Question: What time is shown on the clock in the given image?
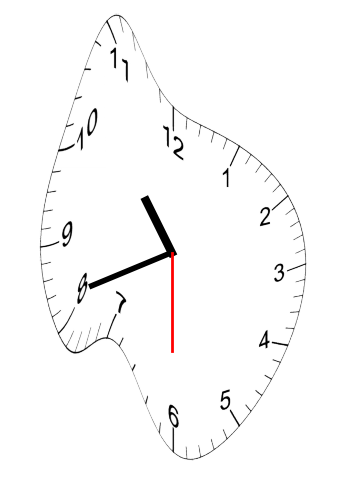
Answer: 10:41:30